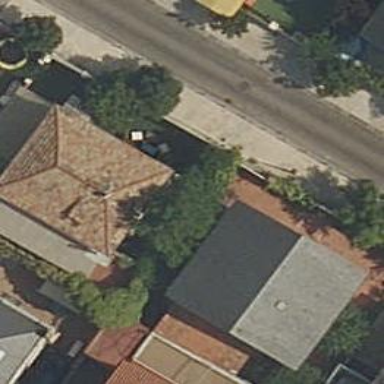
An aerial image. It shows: Hipped-roof house.